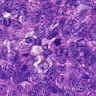
Metastatic tissue present: yes